Aerial crown-view tile of a tropical tree (Barro Colorado Island, Panama), acquired 20250217:
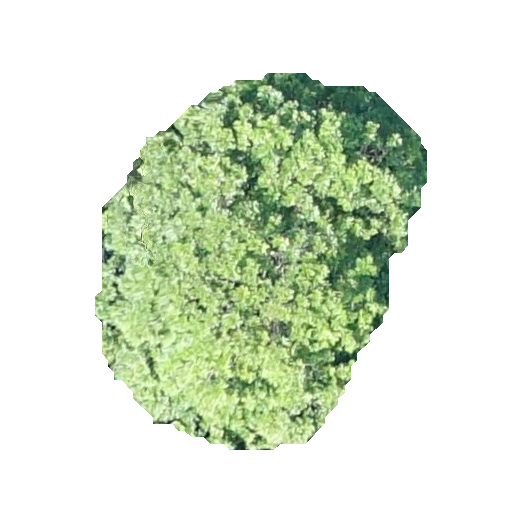
Species: Simarouba amara
GBIF accepted scientific name: Simarouba amara
Crown area: 134.162 m²